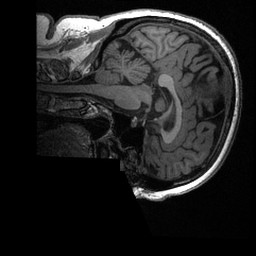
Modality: T1w
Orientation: sagittal
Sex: female
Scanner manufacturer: ge
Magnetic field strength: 3 T
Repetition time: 0.0064 s
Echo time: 0.00281 s